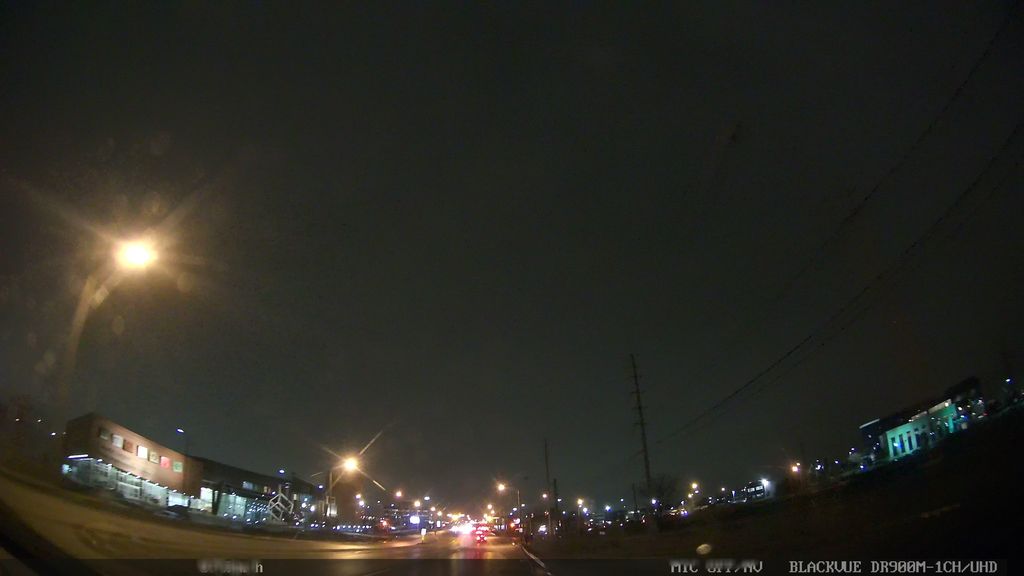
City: toronto